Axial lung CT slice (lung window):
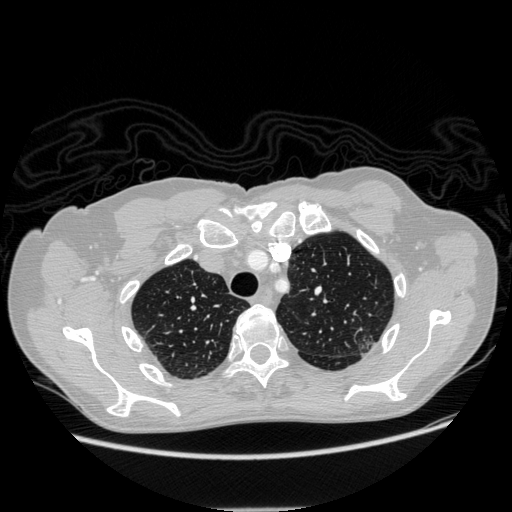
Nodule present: no